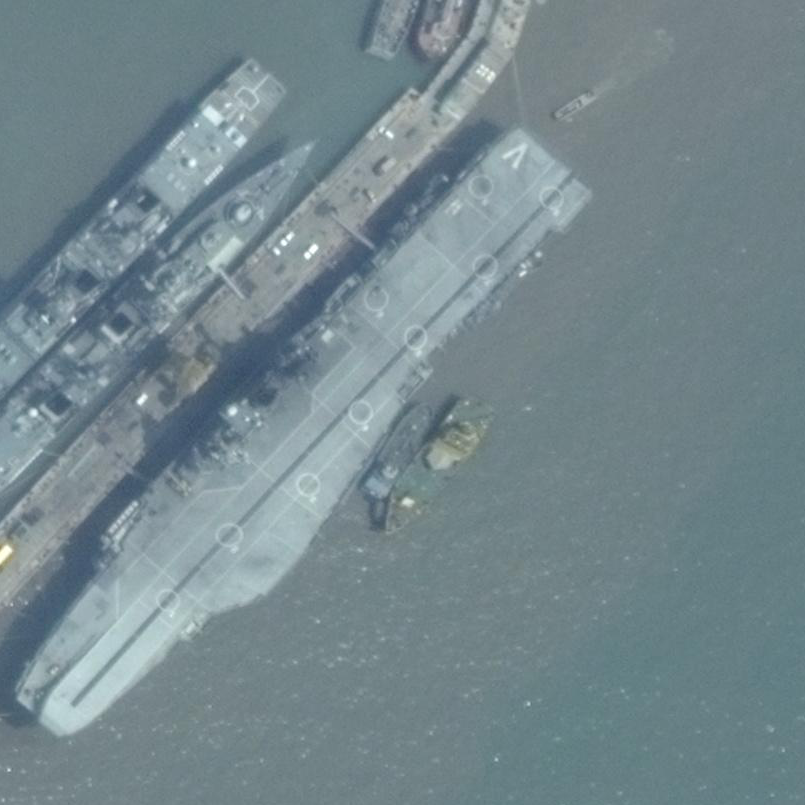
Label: INS_Virrat_aircraft_carrier